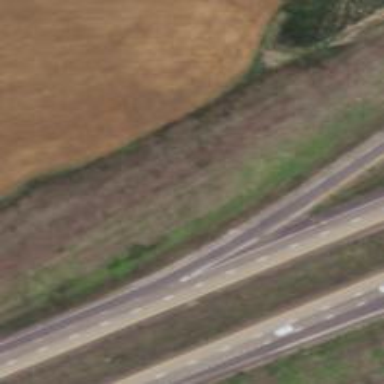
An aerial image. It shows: Solid road edge marking.